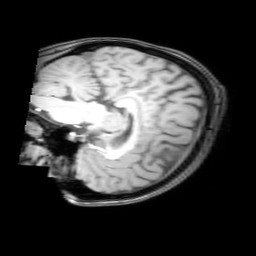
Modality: T1w
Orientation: sagittal
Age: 22
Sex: female
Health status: healthy
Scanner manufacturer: philips
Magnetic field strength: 3 T
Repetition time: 0.012 s
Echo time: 0.0037 s